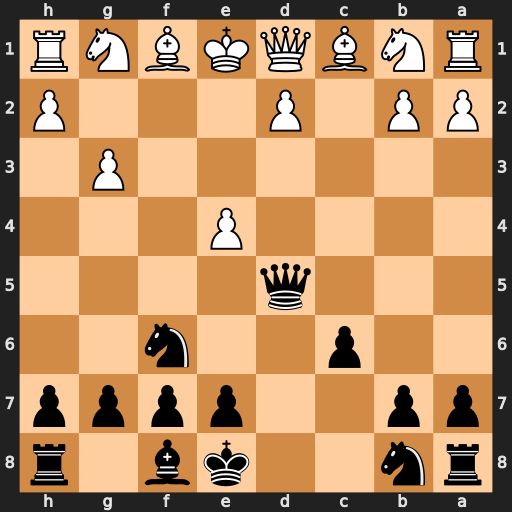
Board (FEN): rn2kb1r/pp2pppp/2p2n2/3q4/4P3/6P1/PP1P3P/RNBQKBNR
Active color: b
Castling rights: KQkq
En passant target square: -
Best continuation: Qxe4+ Qe2 Qxh1